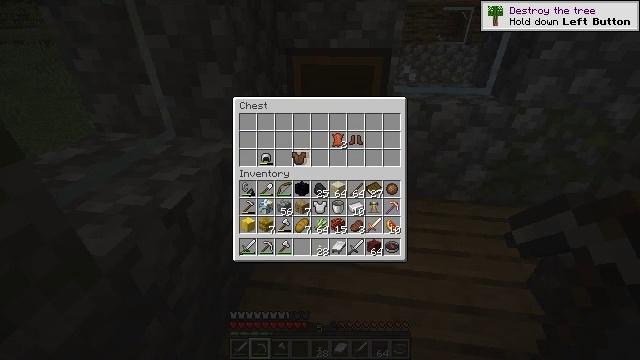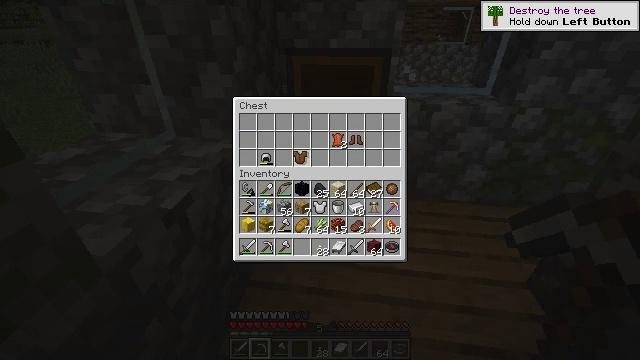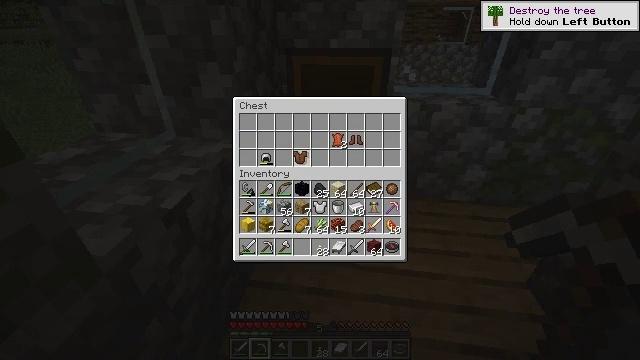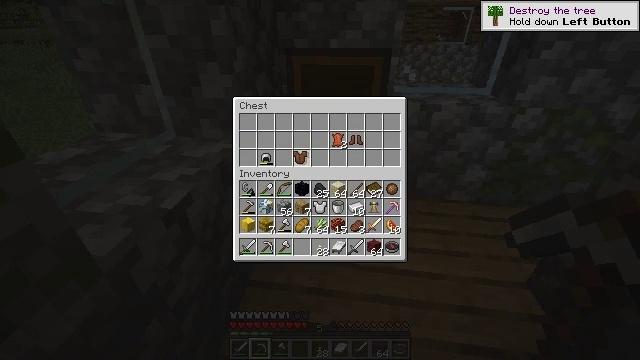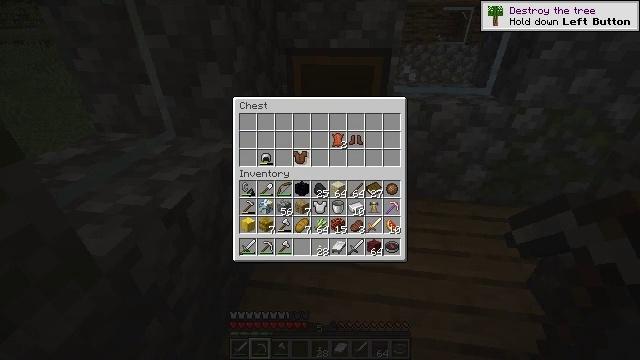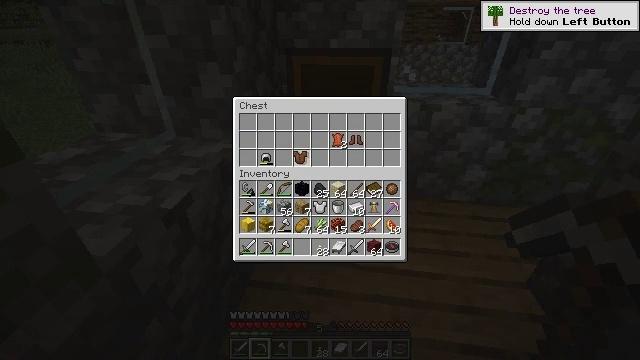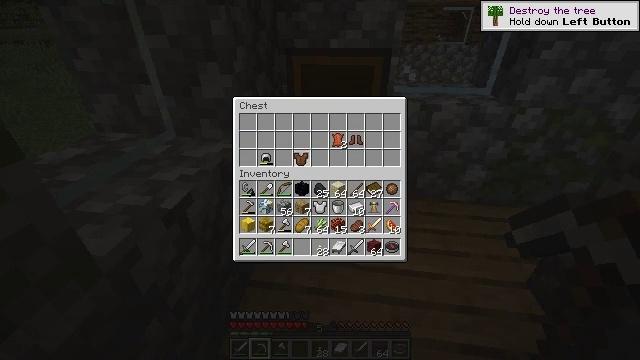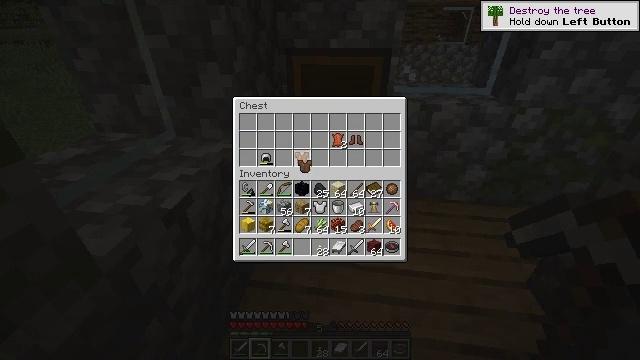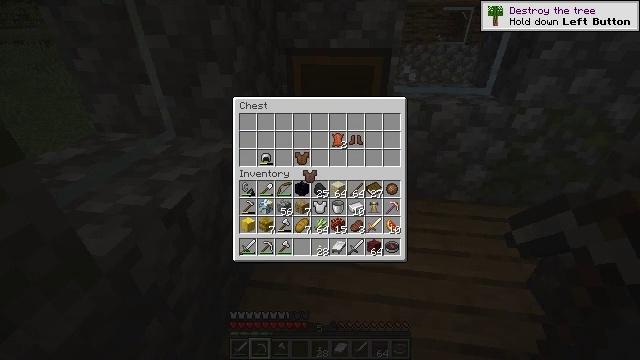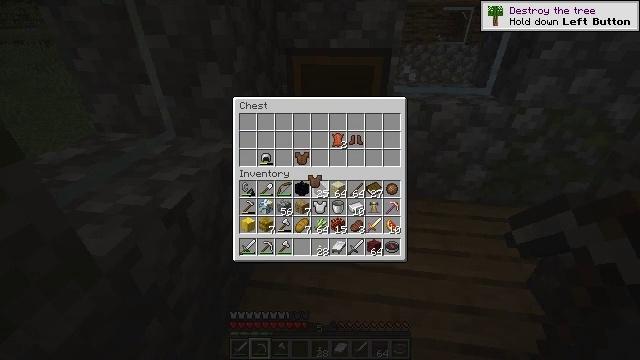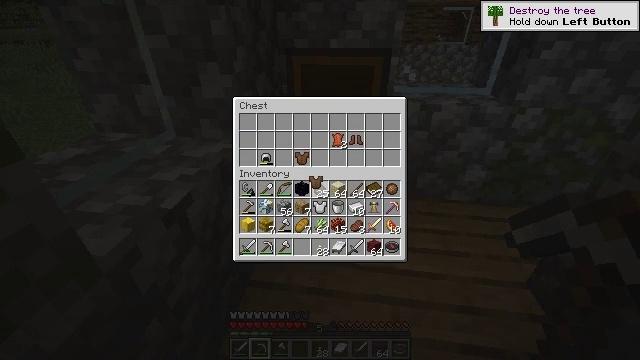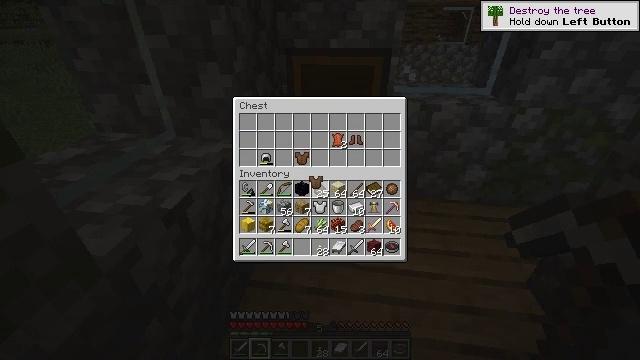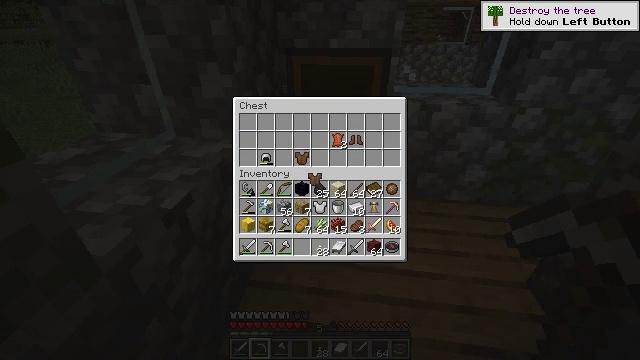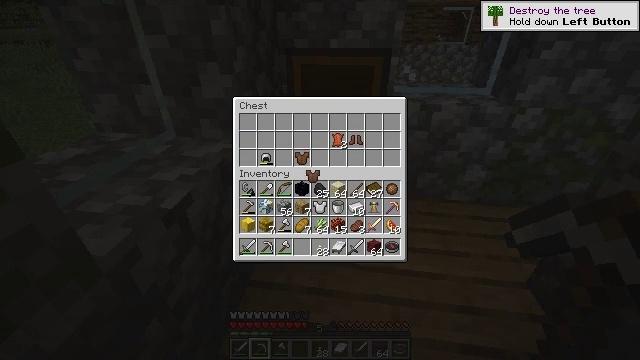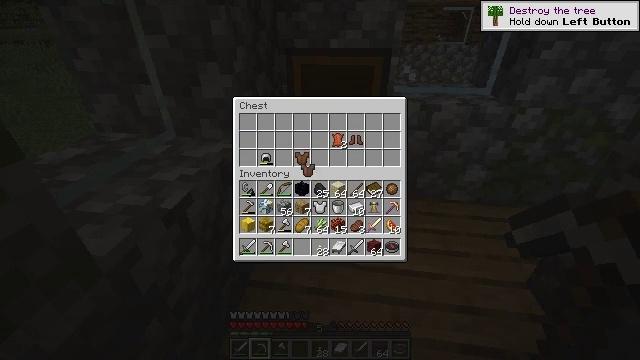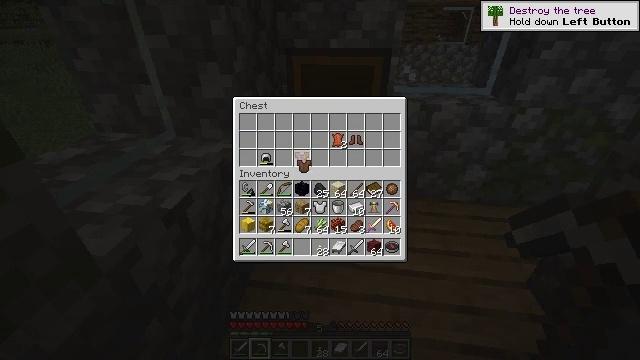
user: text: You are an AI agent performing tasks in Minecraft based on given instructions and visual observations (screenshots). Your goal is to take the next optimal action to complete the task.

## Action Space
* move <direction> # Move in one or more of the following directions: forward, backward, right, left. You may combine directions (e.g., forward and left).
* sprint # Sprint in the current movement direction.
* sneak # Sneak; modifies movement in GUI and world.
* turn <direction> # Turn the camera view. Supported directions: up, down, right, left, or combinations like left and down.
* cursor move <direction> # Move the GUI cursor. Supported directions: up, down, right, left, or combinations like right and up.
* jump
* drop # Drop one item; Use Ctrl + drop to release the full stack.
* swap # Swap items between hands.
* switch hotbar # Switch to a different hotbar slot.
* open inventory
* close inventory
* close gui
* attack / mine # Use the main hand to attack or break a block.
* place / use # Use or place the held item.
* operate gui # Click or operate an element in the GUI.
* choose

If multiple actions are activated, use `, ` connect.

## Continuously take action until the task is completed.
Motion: motion action
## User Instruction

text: Gather the cauldron for reuse.
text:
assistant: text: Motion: no_op
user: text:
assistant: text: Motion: no_op
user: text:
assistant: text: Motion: attack / mine
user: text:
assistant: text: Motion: attack / mine
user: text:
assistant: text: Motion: attack / mine
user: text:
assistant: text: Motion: no_op
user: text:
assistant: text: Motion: turn down
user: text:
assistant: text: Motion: turn down
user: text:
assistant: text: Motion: no_op
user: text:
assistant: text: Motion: no_op
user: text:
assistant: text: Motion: no_op
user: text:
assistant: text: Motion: no_op
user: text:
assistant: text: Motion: no_op
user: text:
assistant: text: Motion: no_op
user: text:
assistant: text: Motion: no_op
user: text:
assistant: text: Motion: no_op
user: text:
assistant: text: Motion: no_op
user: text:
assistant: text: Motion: no_op
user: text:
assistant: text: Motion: no_op
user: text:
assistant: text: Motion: no_op
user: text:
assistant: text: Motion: no_op
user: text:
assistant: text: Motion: no_op
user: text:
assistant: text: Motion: no_op
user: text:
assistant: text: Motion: attack / mine
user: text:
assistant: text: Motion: attack / mine
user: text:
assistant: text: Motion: attack / mine
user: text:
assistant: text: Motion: attack / mine
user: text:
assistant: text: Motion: no_op
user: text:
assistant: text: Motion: no_op
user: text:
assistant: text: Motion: turn right